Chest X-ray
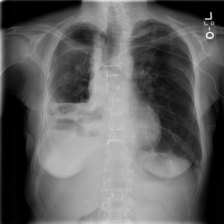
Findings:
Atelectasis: negative
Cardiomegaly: negative
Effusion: negative
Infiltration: negative
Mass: negative
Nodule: negative
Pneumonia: negative
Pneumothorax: negative
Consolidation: negative
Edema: negative
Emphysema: negative
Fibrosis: negative
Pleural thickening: negative
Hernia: negative